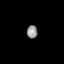
Tissue: prostate
Cell type: Myeloid cells
Senescence score: 0.6919
Nuclear area (px): 137
Mean DAPI intensity: 145.08